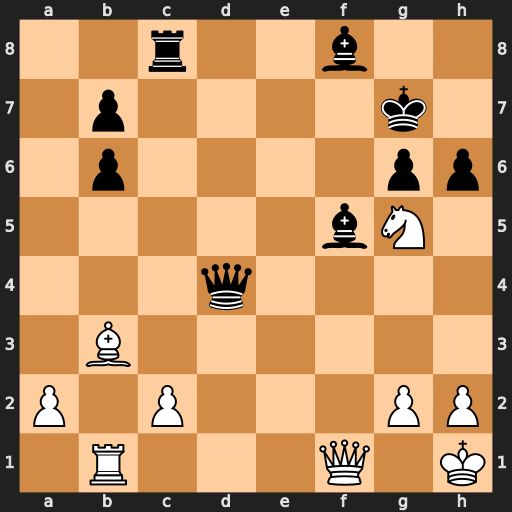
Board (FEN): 2r2b2/1p4k1/1p4pp/5bN1/3q4/1B6/P1P3PP/1R3Q1K
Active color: w
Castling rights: -
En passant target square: -
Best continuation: Qxf5 gxf5 Ne6+ Kf6 Nxd4